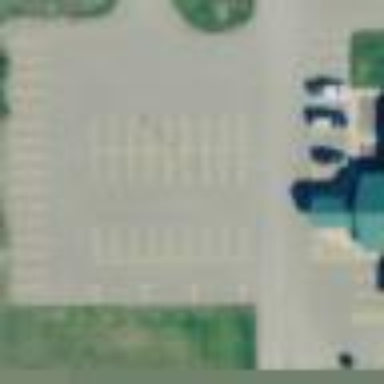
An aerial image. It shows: Parking area.